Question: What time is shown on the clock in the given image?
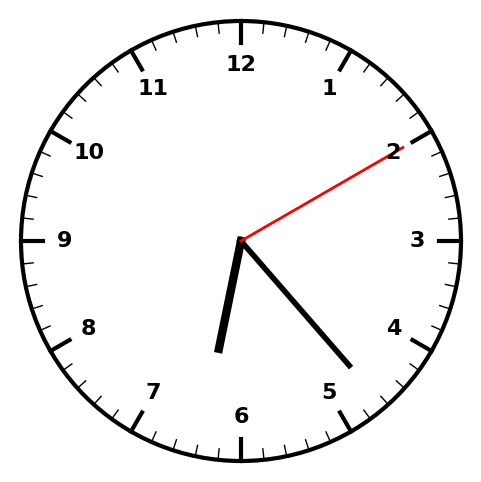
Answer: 06:23:10